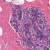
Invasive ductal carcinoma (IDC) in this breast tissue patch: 0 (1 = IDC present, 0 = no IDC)